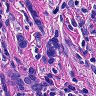
Metastatic tissue present: yes